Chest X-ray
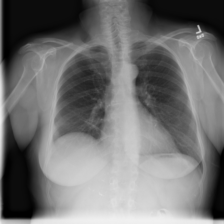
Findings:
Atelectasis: positive
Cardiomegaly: negative
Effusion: negative
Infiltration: negative
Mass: negative
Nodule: negative
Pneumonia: negative
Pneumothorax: negative
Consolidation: negative
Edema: negative
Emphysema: negative
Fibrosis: negative
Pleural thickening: negative
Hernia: negative